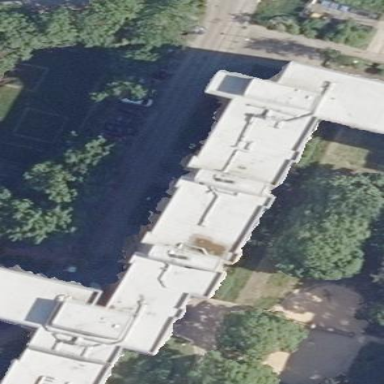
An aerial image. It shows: Building with apartments and flat roof.